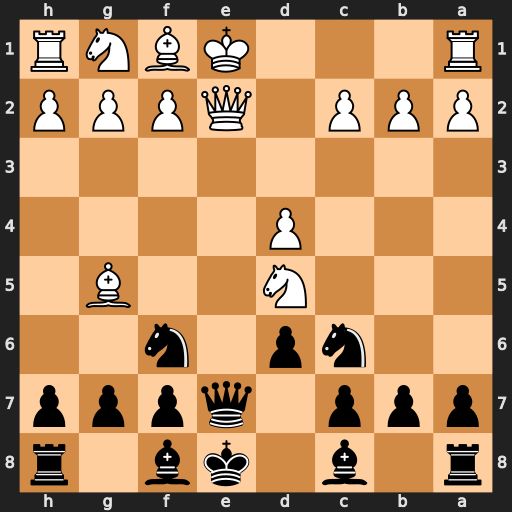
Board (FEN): r1b1kb1r/ppp1qppp/2np1n2/3N2B1/3P4/8/PPP1QPPP/R3KBNR
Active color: b
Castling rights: KQkq
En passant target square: -
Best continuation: Qxe2+ Nxe2 Nxd5